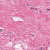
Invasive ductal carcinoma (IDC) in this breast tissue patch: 0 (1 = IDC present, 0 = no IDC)